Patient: sex M, age 72
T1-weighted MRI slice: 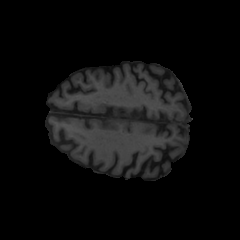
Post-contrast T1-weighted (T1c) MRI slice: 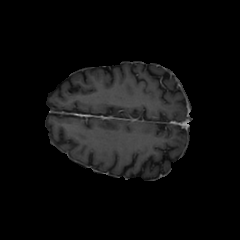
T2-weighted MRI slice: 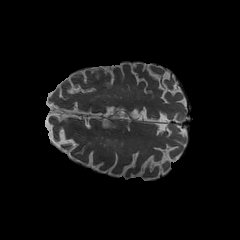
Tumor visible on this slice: no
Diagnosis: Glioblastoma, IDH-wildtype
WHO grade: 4